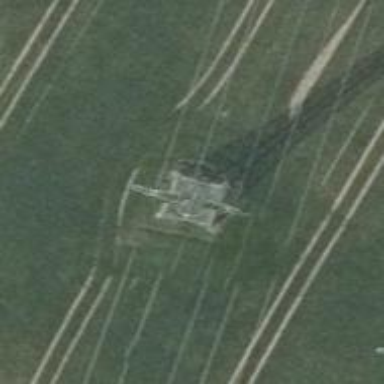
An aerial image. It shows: Power tower.